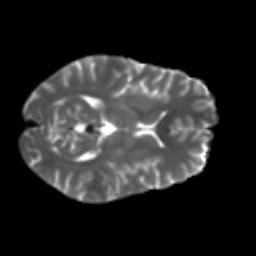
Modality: T2w
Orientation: axial
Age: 37
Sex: male
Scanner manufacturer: ge
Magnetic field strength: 3 T
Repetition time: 7.8 s
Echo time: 0.0607 s